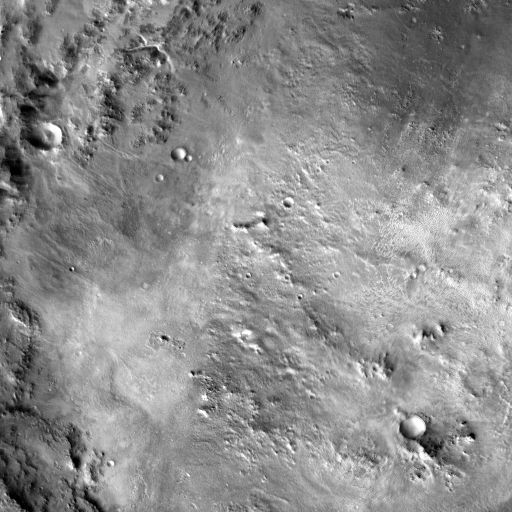
Crater classes present: Background, Other, Buried, Secondary